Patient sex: M
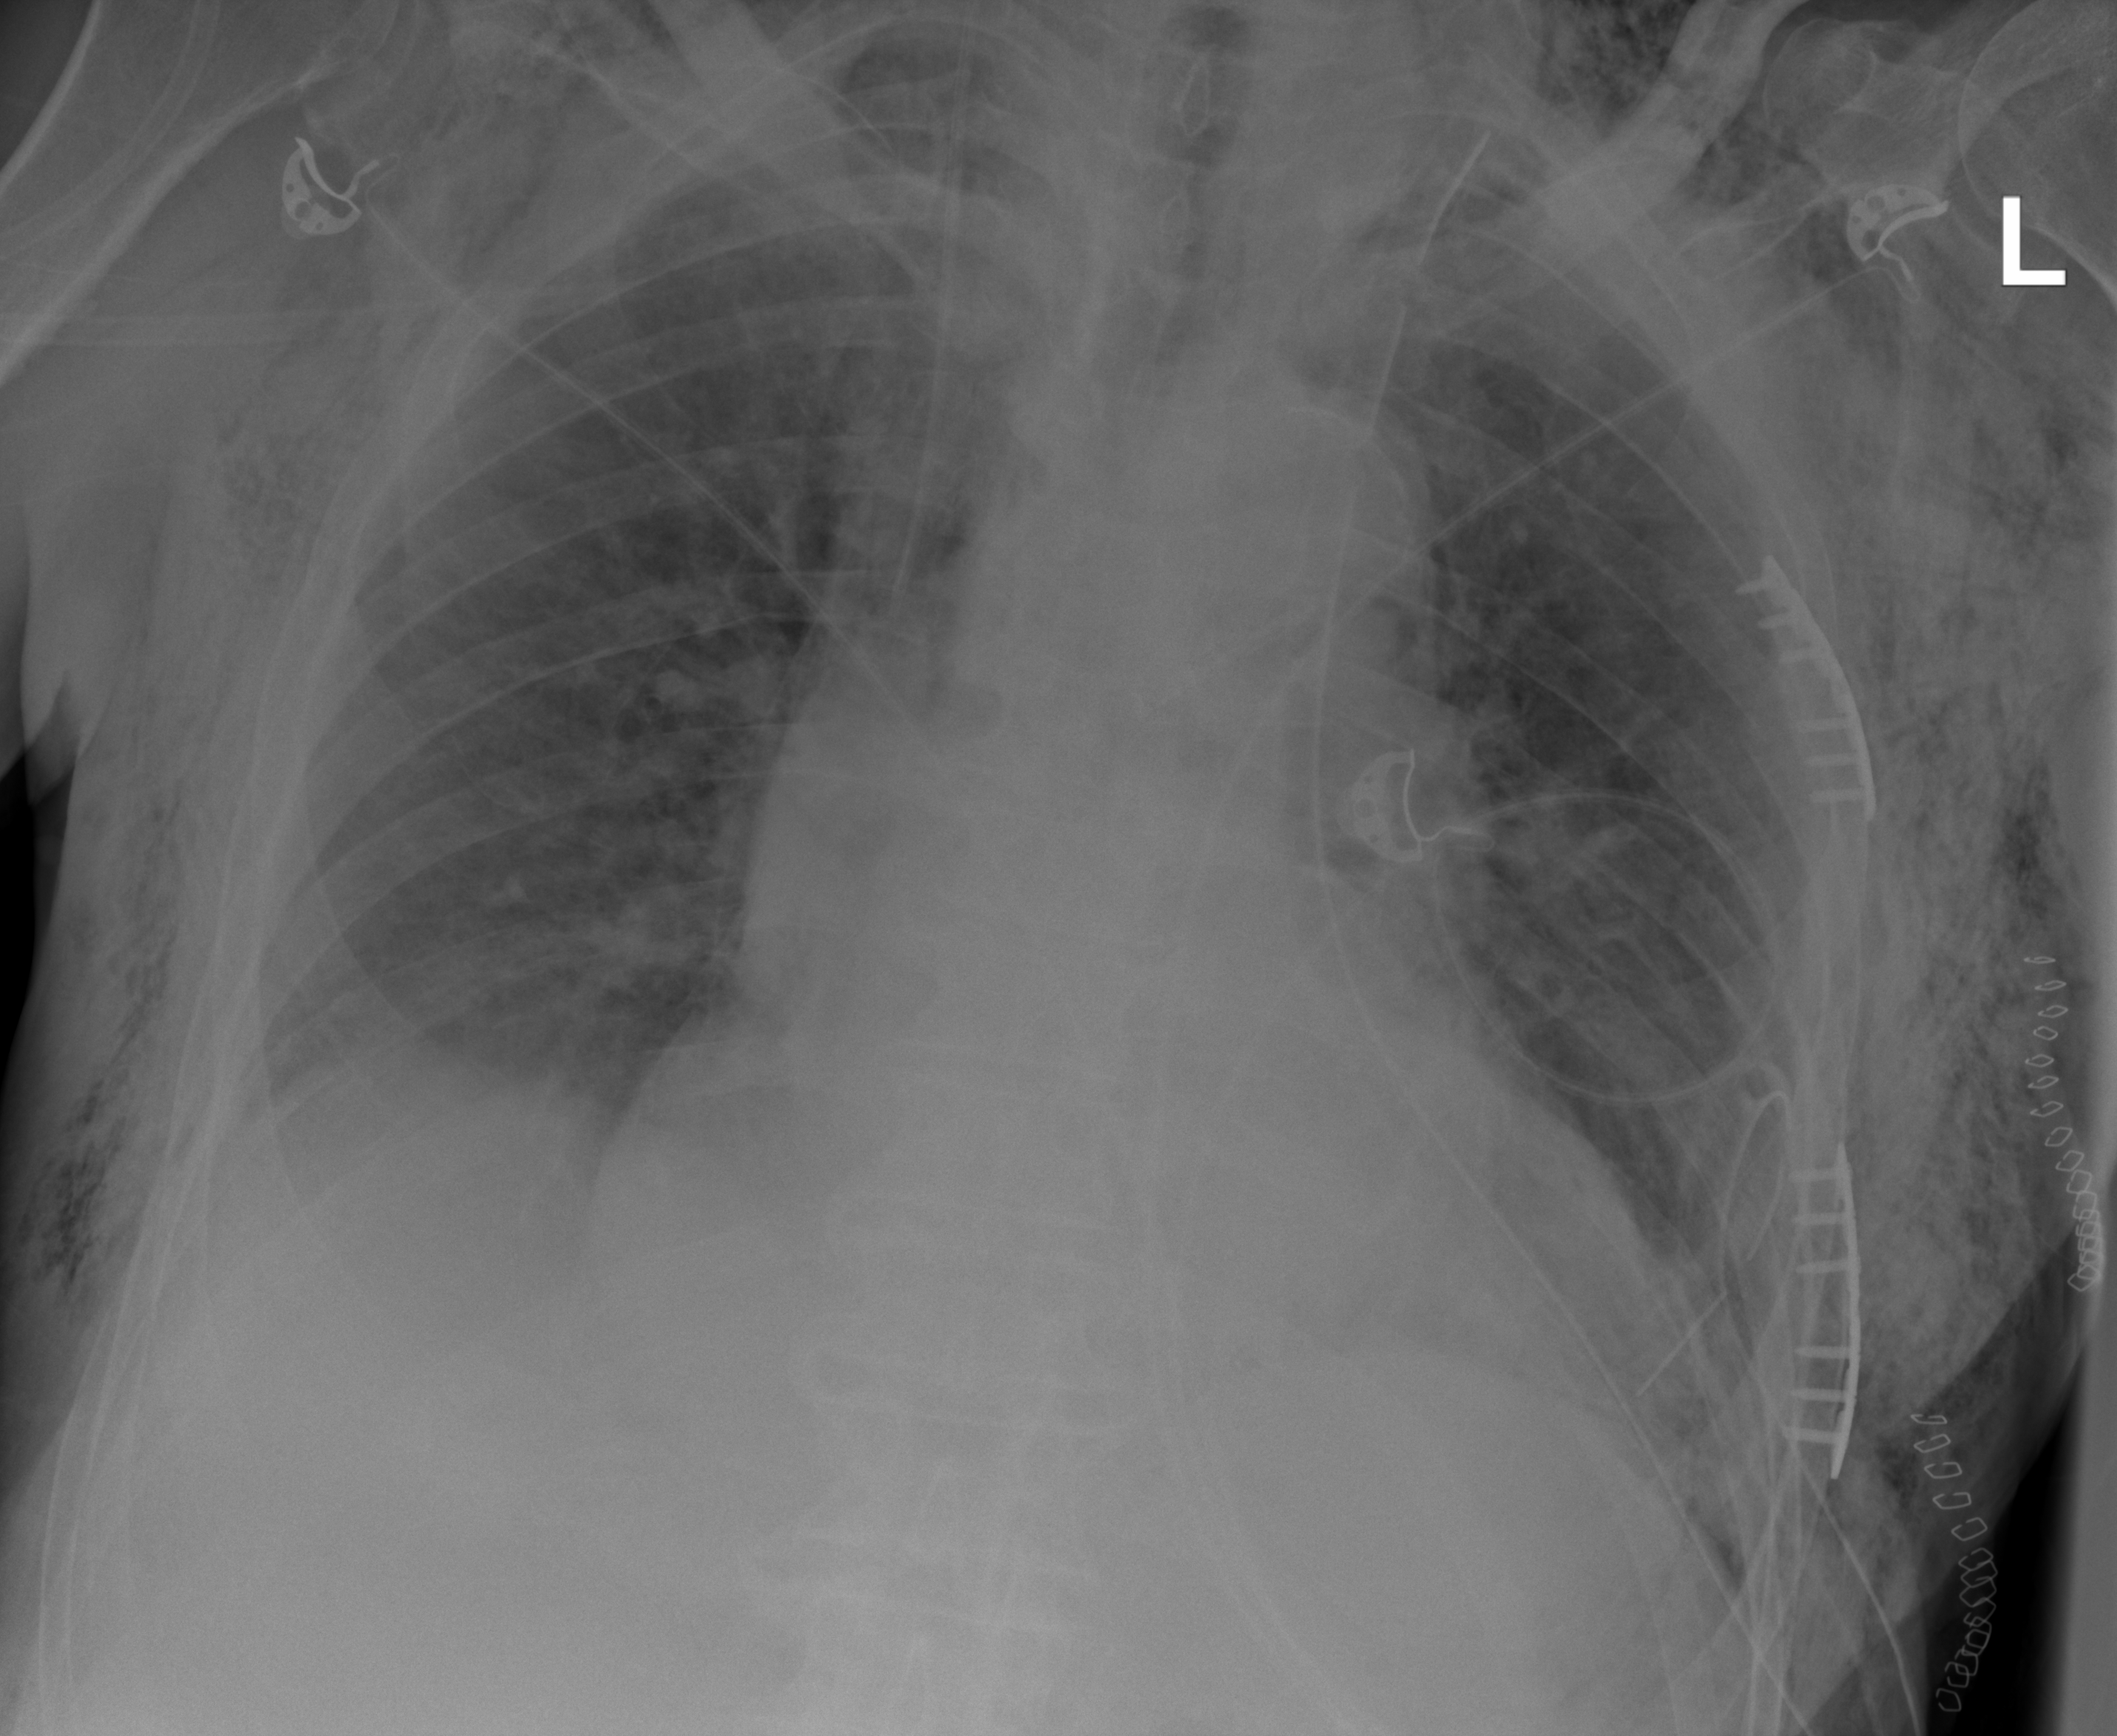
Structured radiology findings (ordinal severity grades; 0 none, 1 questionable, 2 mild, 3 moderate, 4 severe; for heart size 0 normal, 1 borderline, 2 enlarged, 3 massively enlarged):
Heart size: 2
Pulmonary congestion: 0
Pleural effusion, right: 2
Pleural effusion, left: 2
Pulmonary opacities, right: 0
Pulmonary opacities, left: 0
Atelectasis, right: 0
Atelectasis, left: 0